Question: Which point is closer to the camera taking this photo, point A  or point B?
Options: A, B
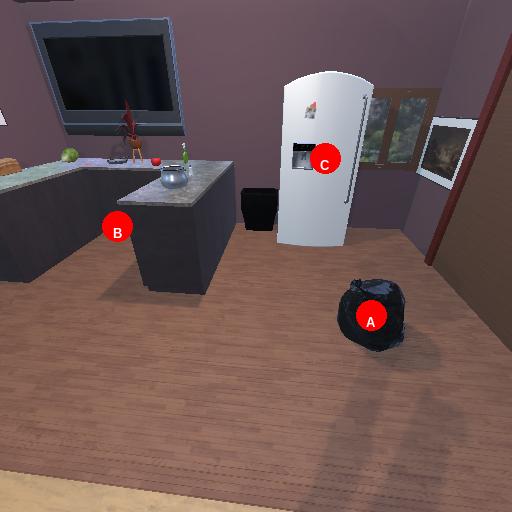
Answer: A